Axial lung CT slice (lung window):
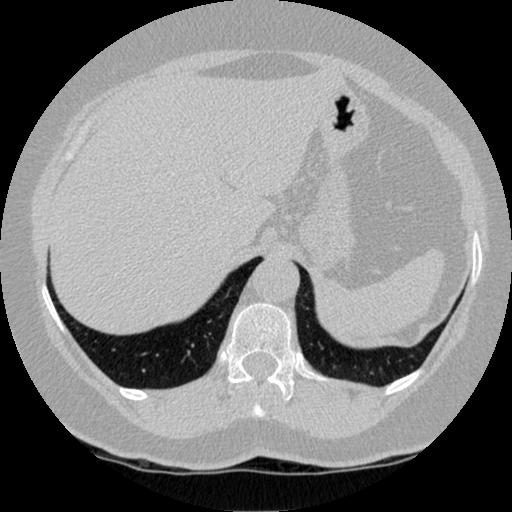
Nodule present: no